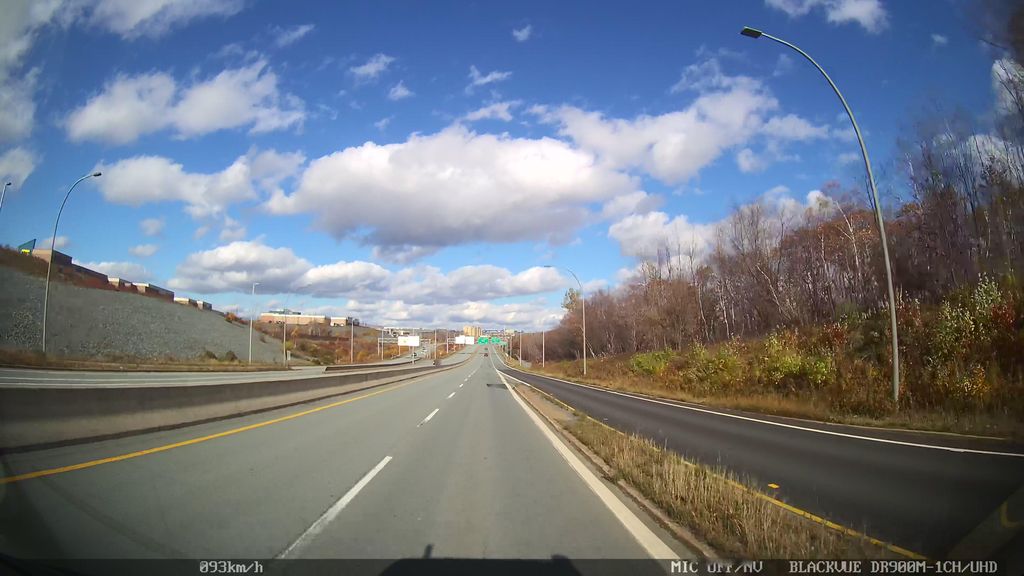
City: halifax